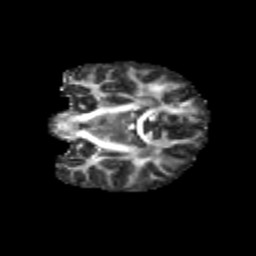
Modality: FA
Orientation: coronal
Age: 11
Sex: female
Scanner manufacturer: siemens
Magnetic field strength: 3 T
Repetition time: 3.8 s
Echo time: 0.07 s